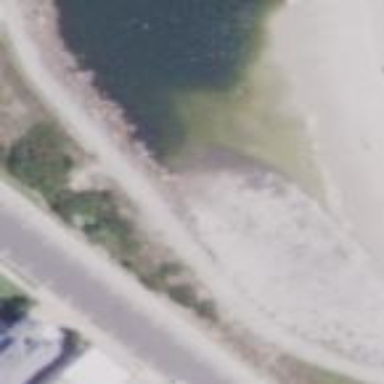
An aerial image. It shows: Concrete seawall.